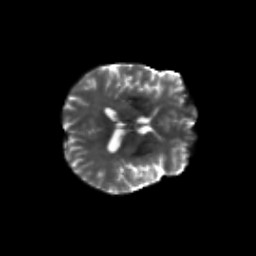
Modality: T2w
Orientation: axial
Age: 57
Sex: male
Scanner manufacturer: siemens
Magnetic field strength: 3 T
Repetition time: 4.71 s
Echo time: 0.0906 s